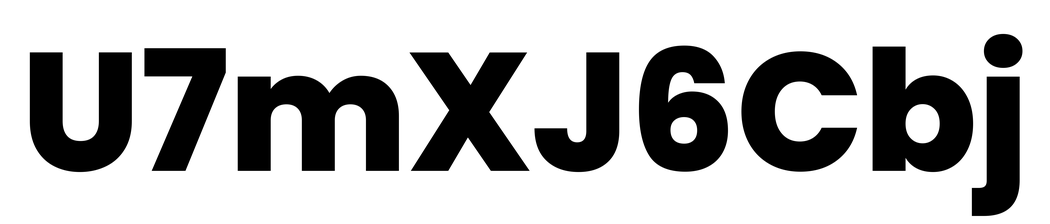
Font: Poppins-ExtraBold